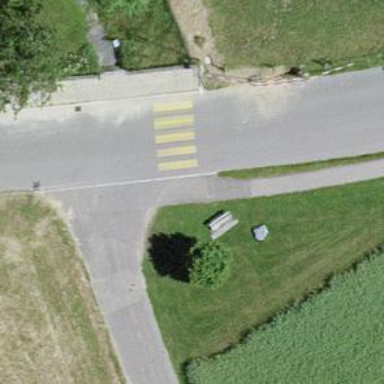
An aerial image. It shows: Uncontrolled crossing on the road.